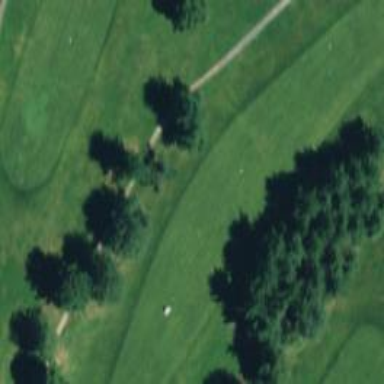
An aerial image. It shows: View of golf hole.